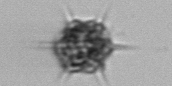
Label: Dictyocha